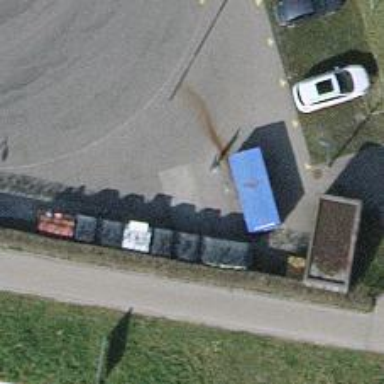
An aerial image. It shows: Recycling container in the area designated for recycling.